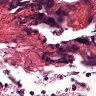
Metastatic tissue present: no